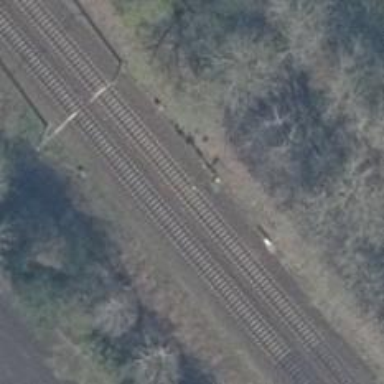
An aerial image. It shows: Railway signal.